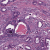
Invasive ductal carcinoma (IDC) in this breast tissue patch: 1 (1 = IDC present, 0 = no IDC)